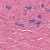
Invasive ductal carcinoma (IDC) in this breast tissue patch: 0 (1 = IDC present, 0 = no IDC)